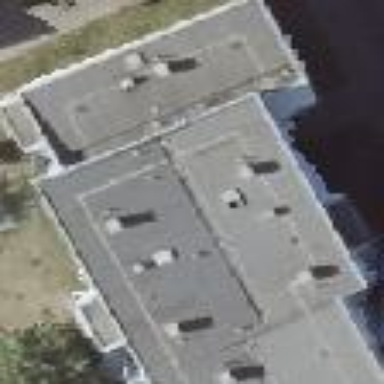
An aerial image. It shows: Apartment building with flat roof.